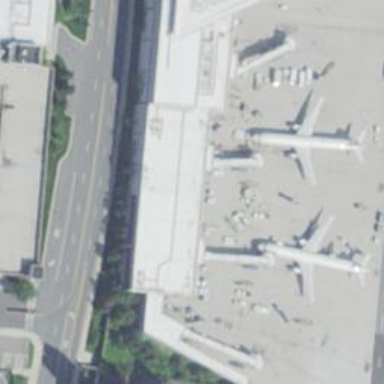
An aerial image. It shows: Airport gate.